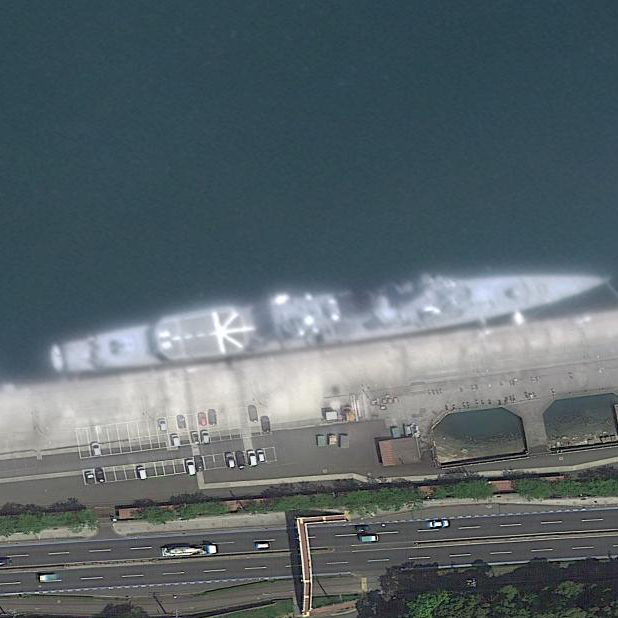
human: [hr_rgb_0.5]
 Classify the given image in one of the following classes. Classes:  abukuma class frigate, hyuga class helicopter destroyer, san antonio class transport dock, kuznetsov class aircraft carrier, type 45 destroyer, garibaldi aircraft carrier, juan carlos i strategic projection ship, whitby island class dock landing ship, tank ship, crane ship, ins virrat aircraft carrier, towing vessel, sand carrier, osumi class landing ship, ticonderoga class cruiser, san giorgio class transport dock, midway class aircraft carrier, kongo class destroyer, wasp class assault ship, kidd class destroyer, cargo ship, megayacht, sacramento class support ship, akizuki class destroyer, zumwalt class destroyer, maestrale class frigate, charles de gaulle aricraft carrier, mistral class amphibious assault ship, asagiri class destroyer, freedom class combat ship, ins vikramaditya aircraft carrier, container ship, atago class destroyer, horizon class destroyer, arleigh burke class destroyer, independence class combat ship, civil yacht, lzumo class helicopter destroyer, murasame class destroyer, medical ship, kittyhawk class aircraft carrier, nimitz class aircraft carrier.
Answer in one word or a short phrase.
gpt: Abukuma class frigate